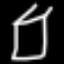
Label: square